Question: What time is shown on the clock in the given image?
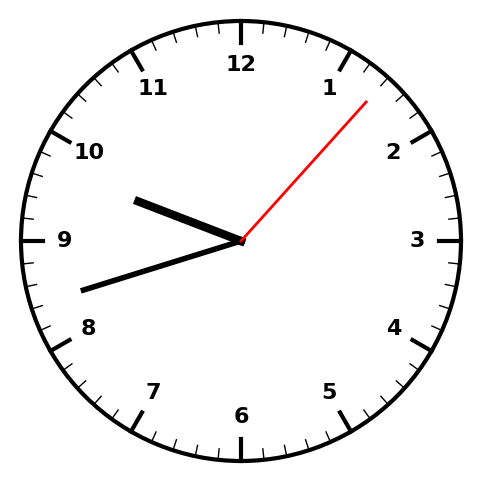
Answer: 09:42:07